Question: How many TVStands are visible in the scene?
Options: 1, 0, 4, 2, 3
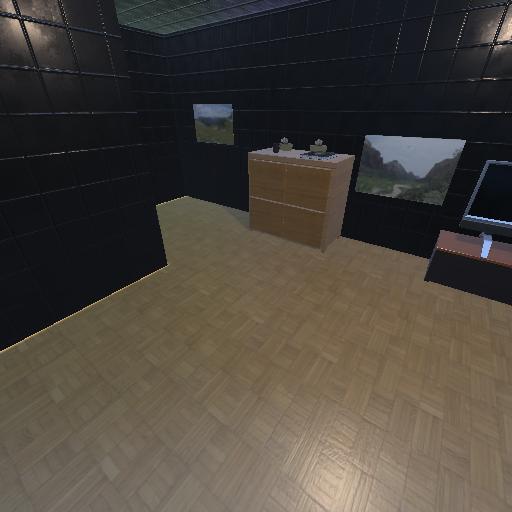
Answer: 1